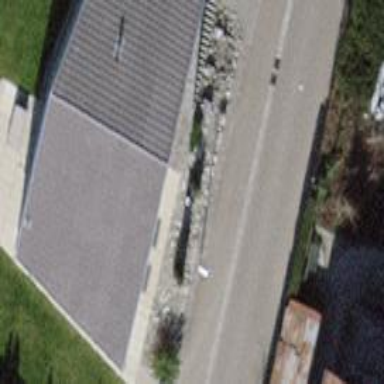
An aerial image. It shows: Detached building.